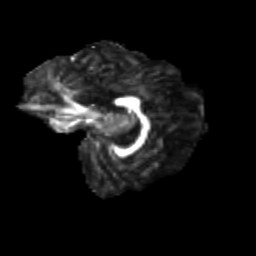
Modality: FA
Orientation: sagittal
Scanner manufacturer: siemens
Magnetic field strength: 3 T
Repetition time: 9.2 s
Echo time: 0.084 s